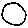
Label: circle